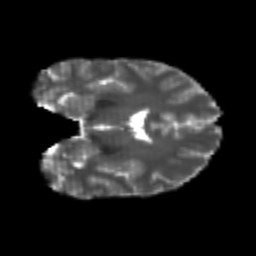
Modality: T2w
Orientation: coronal
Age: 24
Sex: male
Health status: healthy
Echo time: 0.074 s